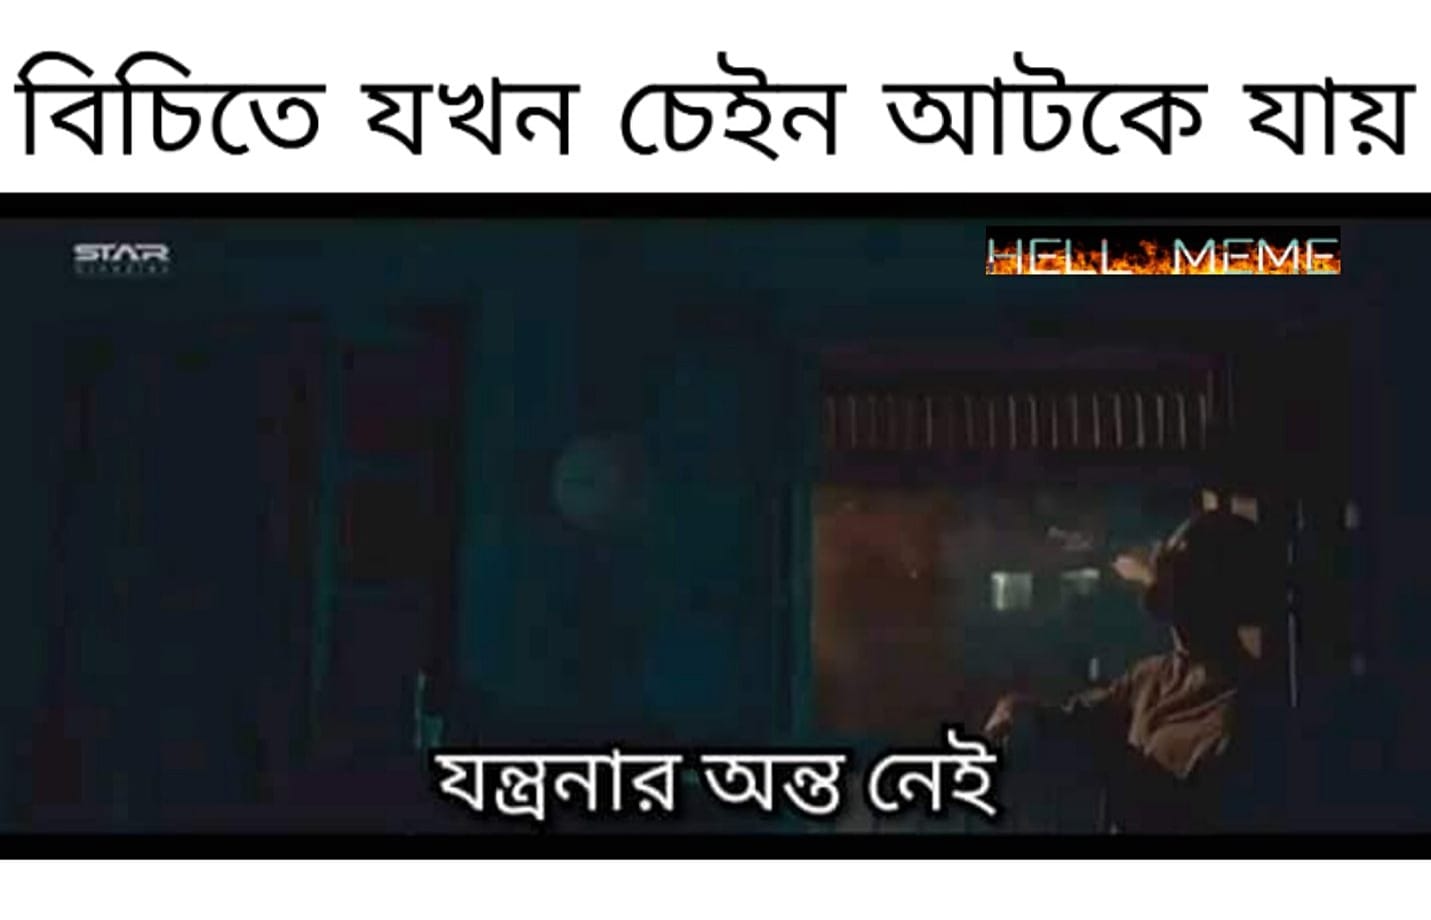
Caption: বিচিতে যখন চেইন আটকে যায়  যন্ত্রনার অন্ত নেই
Label: non-hate